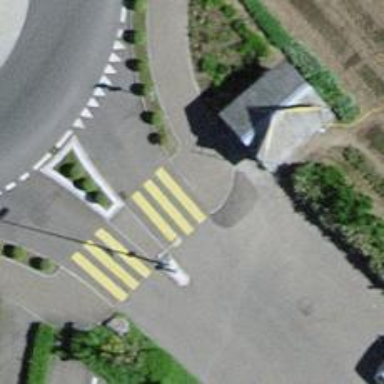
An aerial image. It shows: Marked zebra crossing with island for pedestrians.